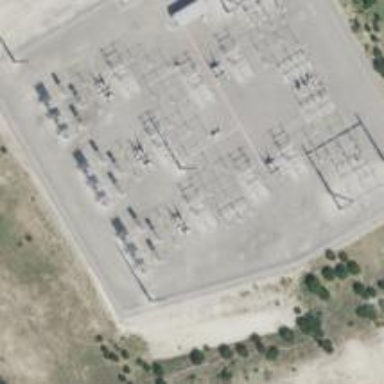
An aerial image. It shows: Switch used for power control.